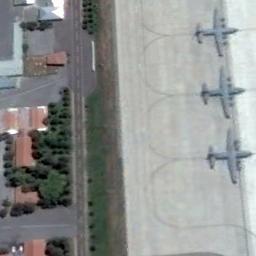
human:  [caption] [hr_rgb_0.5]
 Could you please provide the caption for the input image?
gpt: Three gray planes parked in a line on the airport while some buildings and bushes behind them .

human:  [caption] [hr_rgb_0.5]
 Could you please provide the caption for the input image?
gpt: Three airplanes are on the runway beside many buildings and trees .

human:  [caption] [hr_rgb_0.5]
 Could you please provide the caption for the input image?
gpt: Three planes of the same size parked on a clearing, With many buildings and lawns next to the plane .

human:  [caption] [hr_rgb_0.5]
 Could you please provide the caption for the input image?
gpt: Behind the three grey planes, There is a row of red houses .

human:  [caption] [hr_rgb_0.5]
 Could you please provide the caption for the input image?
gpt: Three planes are in the parking lot next to the building .